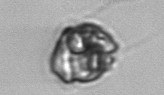
Label: Proterythropsis